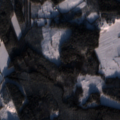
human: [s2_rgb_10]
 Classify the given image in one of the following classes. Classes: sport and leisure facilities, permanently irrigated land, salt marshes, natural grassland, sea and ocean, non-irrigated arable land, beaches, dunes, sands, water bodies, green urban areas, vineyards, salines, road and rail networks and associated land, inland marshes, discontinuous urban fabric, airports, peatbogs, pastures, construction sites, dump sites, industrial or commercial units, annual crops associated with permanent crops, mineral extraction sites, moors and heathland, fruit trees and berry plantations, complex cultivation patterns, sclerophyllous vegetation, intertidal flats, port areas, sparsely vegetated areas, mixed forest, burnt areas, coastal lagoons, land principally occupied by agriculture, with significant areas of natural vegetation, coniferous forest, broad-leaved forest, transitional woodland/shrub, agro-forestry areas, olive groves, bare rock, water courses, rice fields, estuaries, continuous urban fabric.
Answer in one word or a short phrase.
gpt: non-irrigated arable land, coniferous forest, mixed forest, transitional woodland/shrub